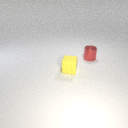
small red metal cylinder behind small yellow rubber cube